Field crop: maize
Growth stage: 1
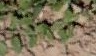
Species: convolvulus